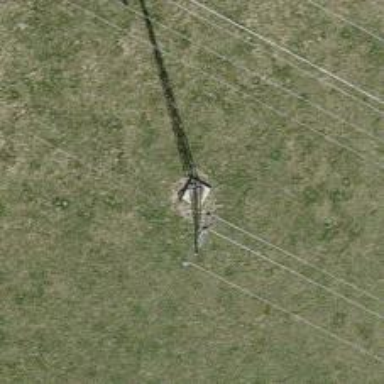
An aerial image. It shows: Power tower.